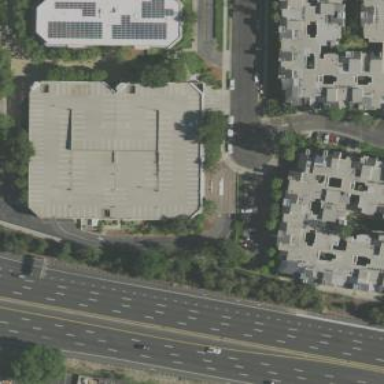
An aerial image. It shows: Commercial building.